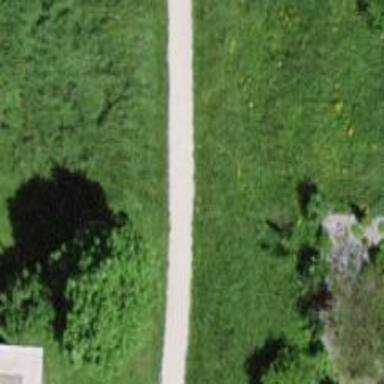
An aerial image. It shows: Footway.